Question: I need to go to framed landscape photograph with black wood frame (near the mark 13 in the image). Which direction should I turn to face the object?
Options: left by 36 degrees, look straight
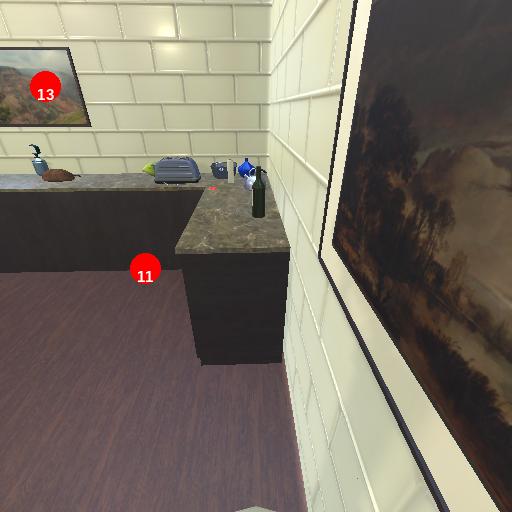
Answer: left by 36 degrees